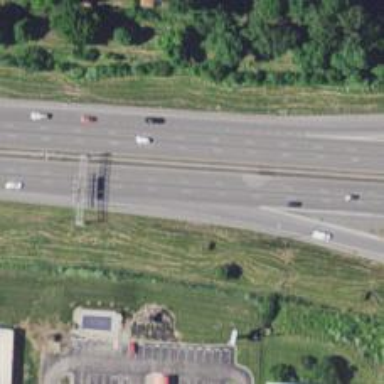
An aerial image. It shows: Motorway junction.